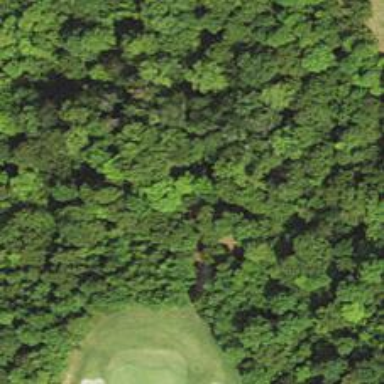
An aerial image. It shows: Path bridge crossing golf cartpath.